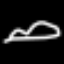
Label: squiggle